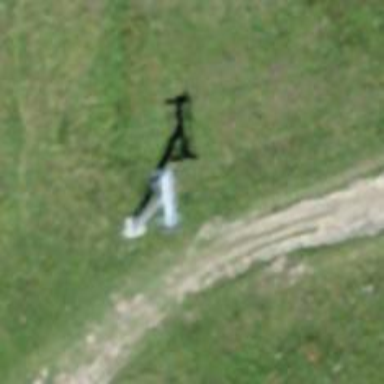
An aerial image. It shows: Pylon for aerialway.